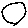
Label: circle